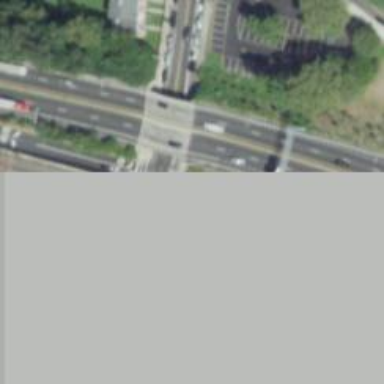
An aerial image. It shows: Motorway bridge with asphalt surface.